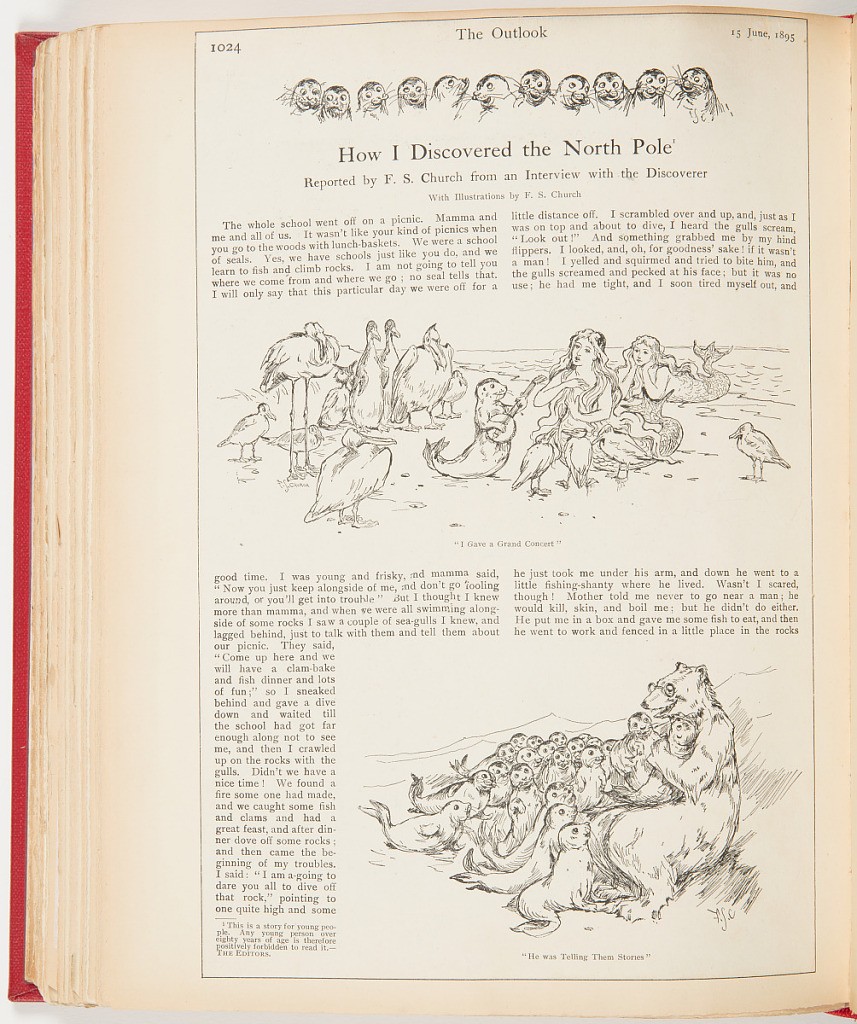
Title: Excerpt from "How I Discovered the North Pole" from The Outlook (Vol. 51, No. 24, 15 June, 1895, p. 1024)
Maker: Frederick Stuart Church, American, 1842–1924
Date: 1895
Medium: Printed in black ink on paper
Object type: Ephemera
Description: First page of a short story from The Outlook. At the top, a line of seal heads. In the center, an illustration of a seal playing the manjo for a mermaid, surrounded by other animals. At the bottom right, an illustration of a bear cradling a seal while other seals lie in front of them.